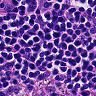
Metastatic tissue present: no